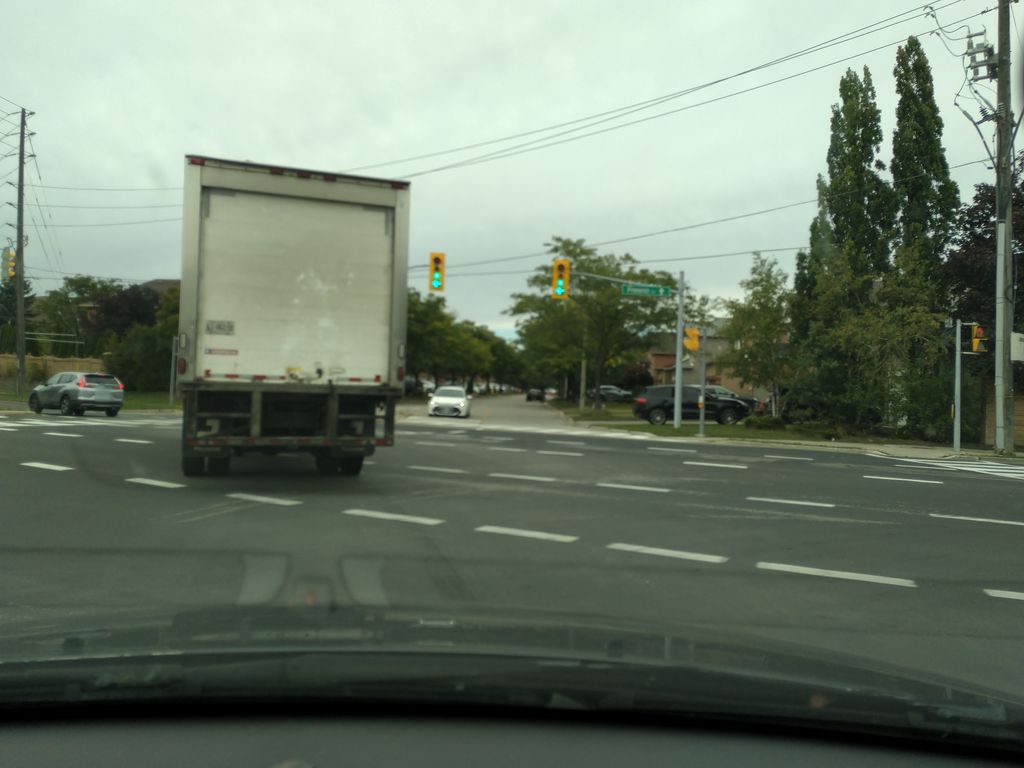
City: toronto